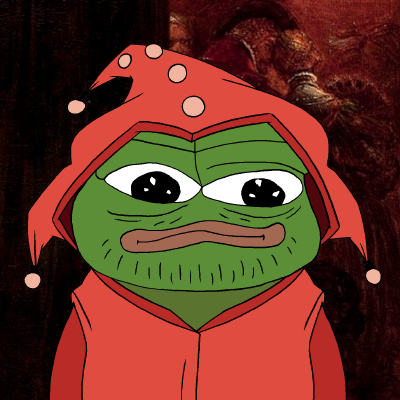
Label: 5_Wojak_with_Background